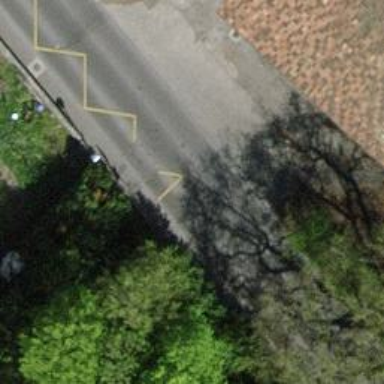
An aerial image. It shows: Public transport stop position.